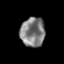
Tissue: prostate
Cell type: T cells
Senescence score: 0.322
Nuclear area (px): 697
Mean DAPI intensity: 128.326